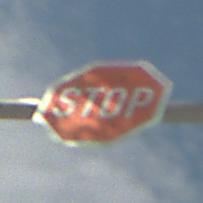
Verkehrszeichen: Stop
Umgebung: Outdoor, Beach
Tageszeit: MorningAfternoon
Wetter: PartlyCloudy
Licht: Natural
Jahreszeit: NotSpecified
Kontrast: HighContrast